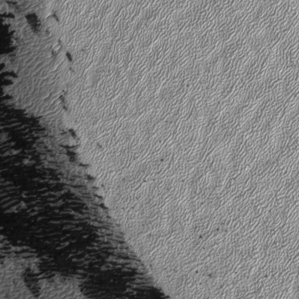
Label: frost